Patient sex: M
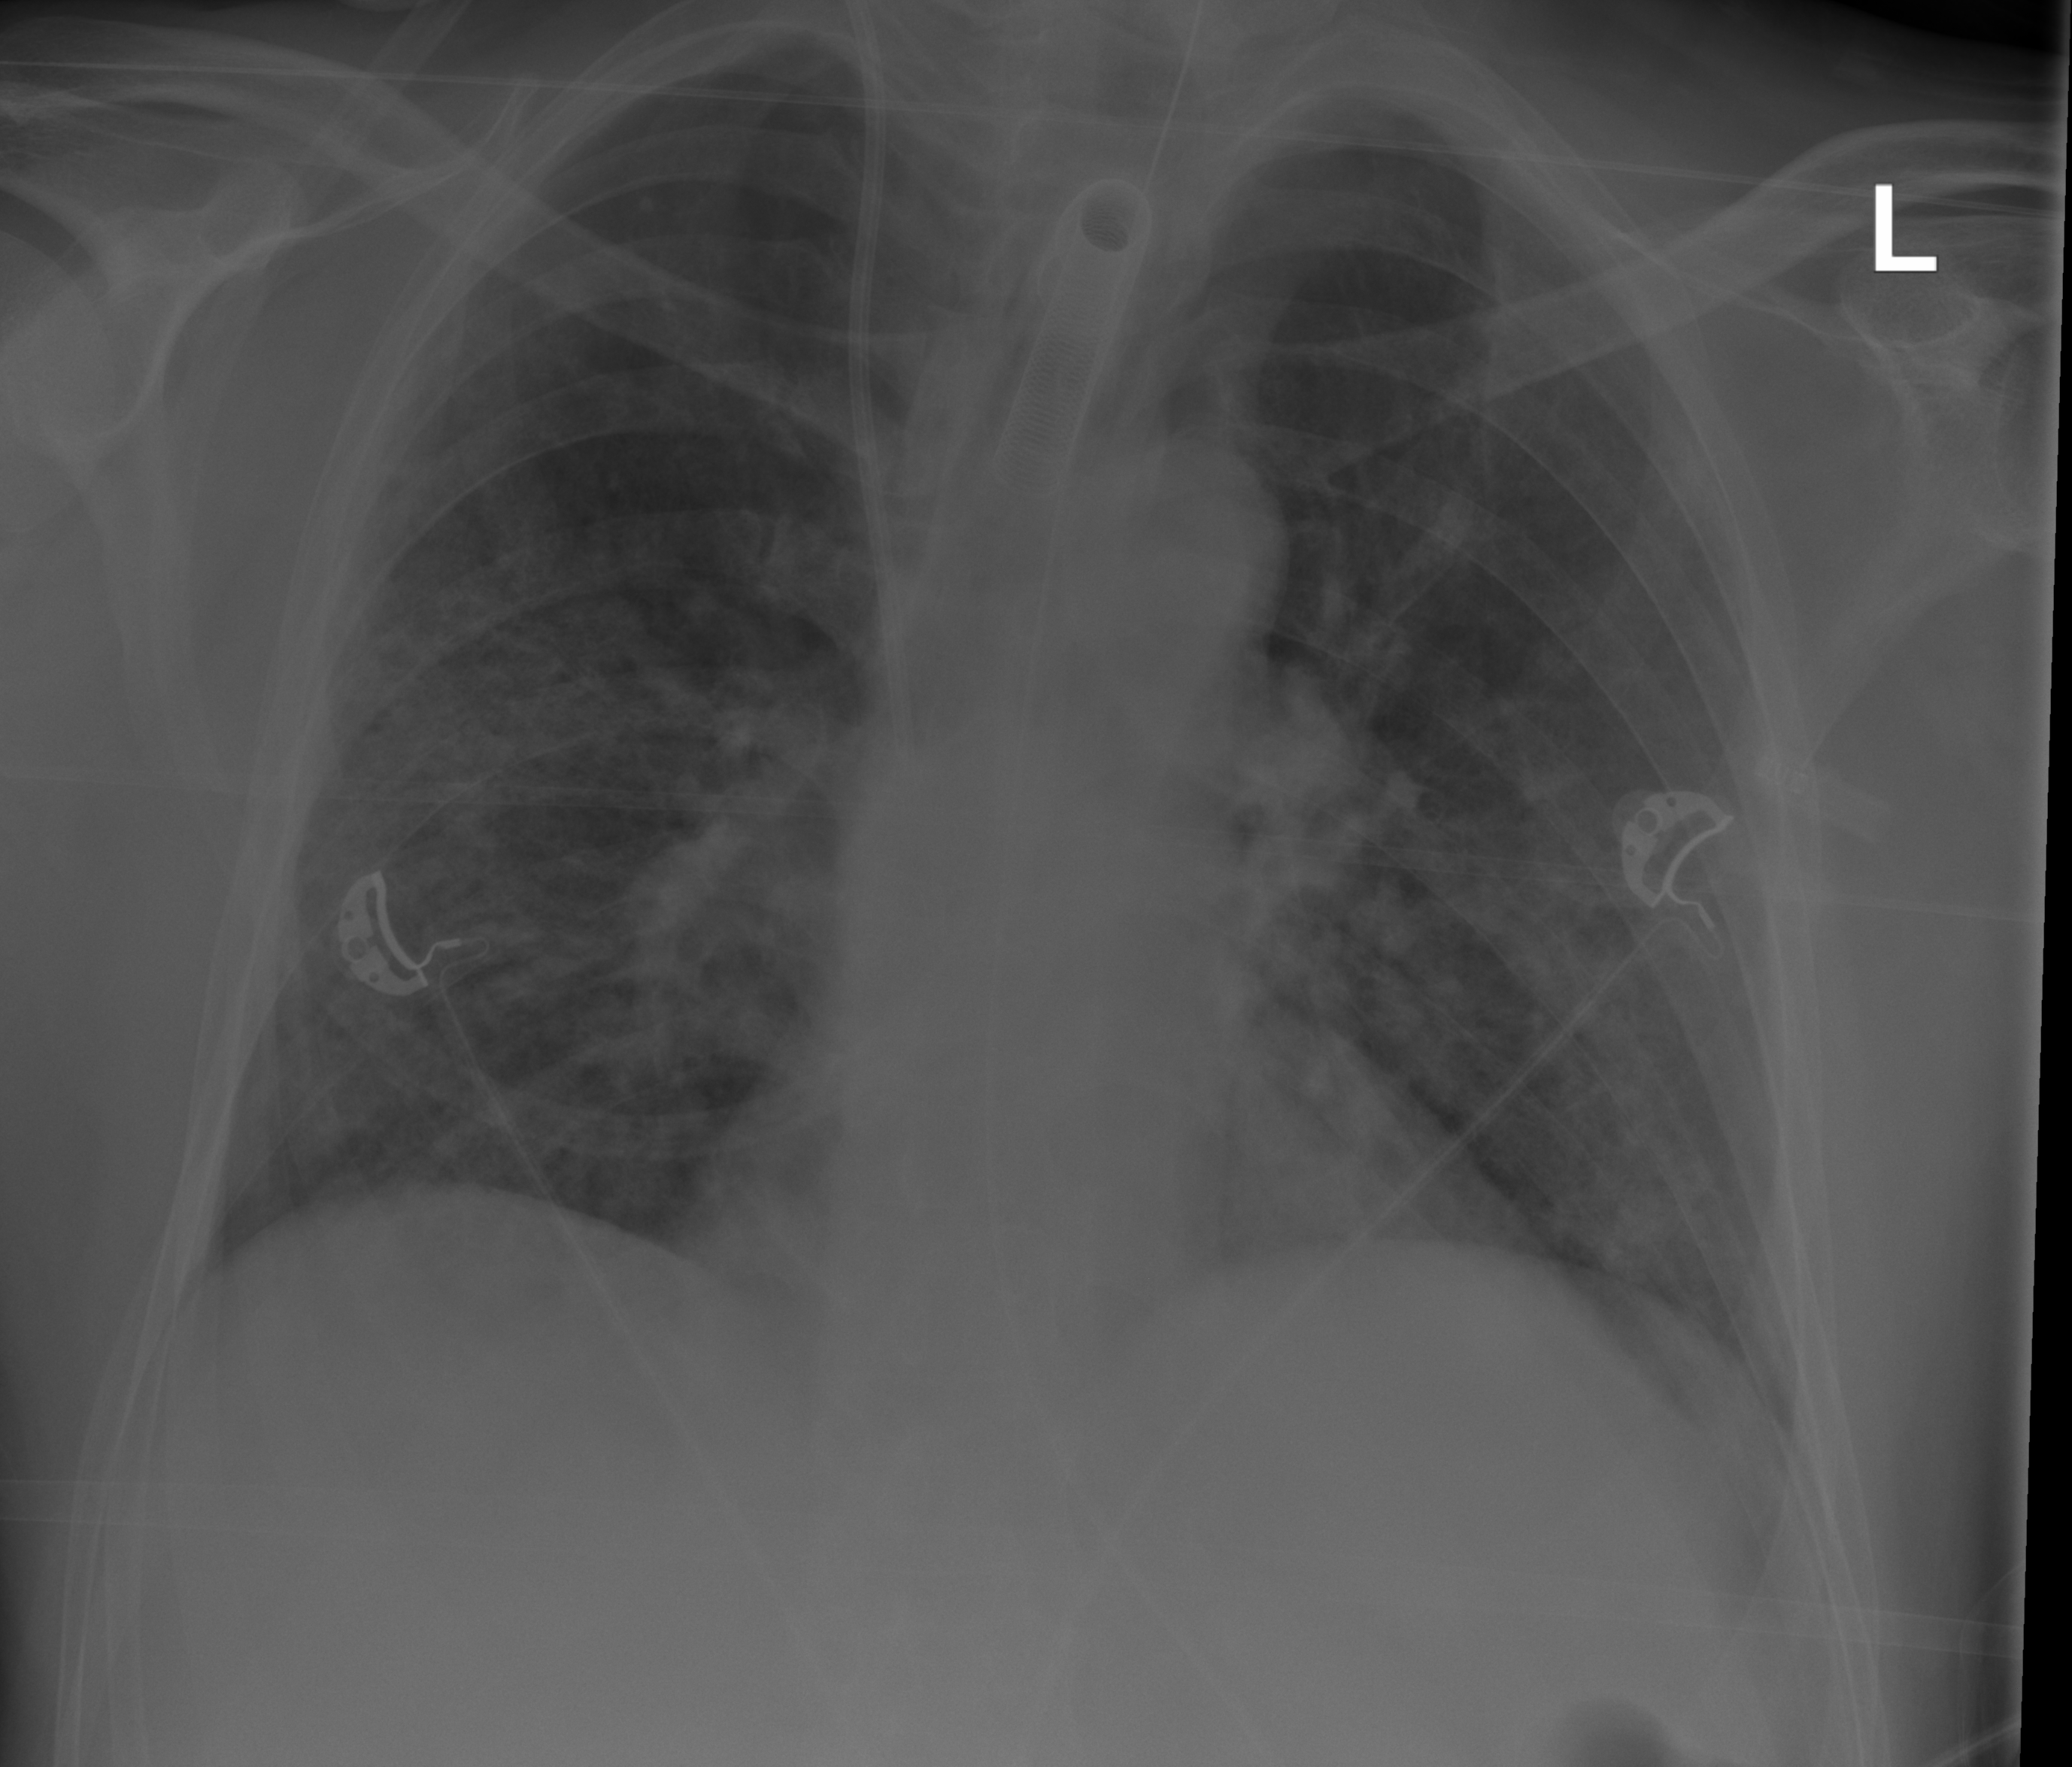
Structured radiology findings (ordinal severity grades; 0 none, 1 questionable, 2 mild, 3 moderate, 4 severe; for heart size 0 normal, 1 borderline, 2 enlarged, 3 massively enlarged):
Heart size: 0
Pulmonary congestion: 0
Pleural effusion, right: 0
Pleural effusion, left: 1
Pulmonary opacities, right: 3
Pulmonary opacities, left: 2
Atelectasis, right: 2
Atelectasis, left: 2